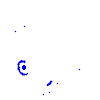
Particle: pion